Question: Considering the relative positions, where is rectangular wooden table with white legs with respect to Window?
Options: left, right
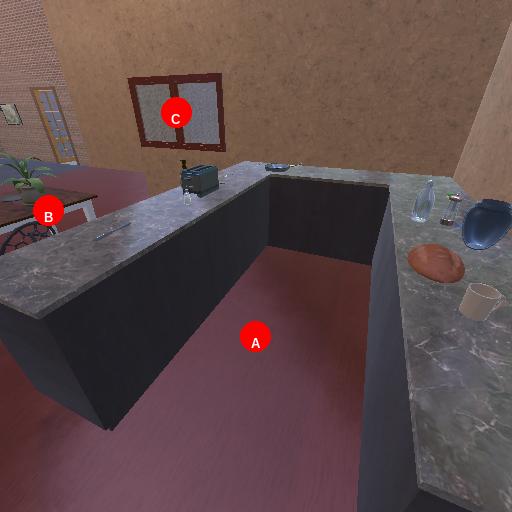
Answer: left